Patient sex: M
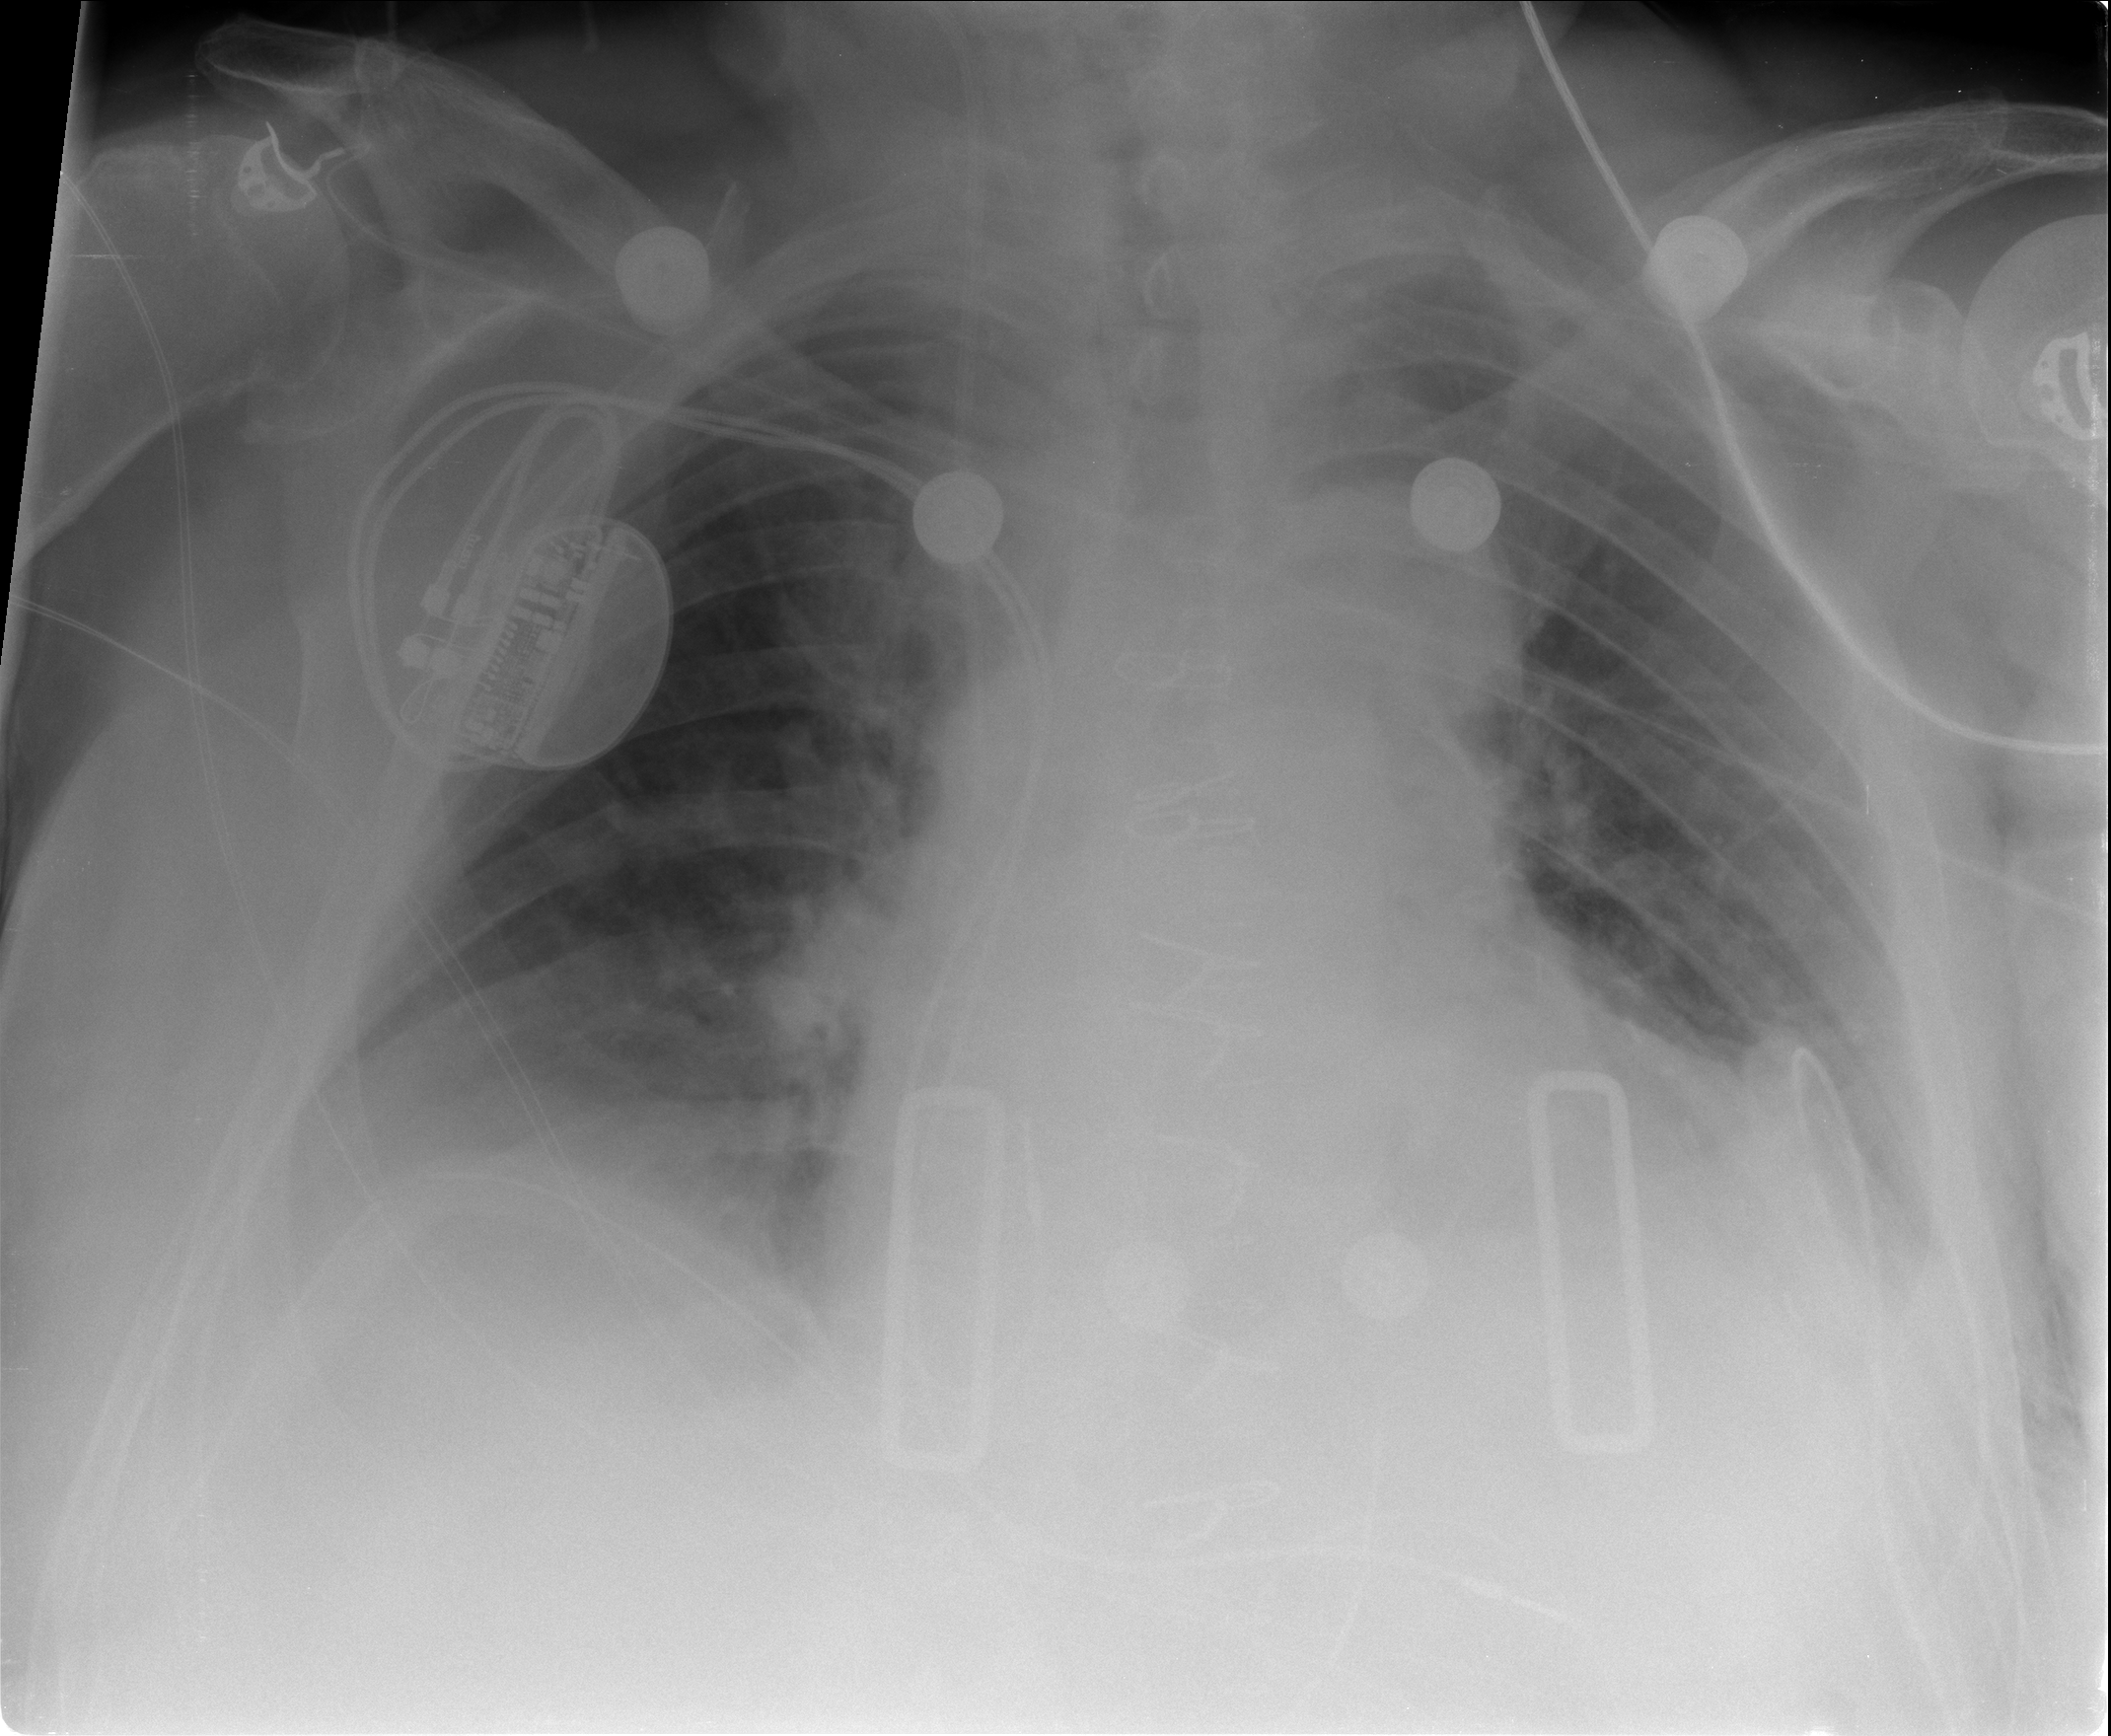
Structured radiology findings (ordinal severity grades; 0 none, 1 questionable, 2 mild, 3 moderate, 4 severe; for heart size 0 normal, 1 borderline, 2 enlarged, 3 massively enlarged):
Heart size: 2
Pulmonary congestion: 0
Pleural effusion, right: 2
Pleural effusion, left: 2
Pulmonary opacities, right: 0
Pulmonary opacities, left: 0
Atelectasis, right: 2
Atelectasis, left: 2